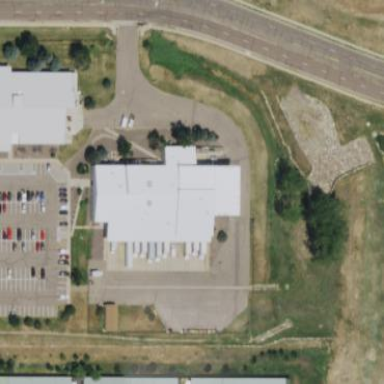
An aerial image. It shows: Warehouse building.